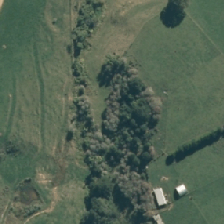
Land cover: indigenous_forest